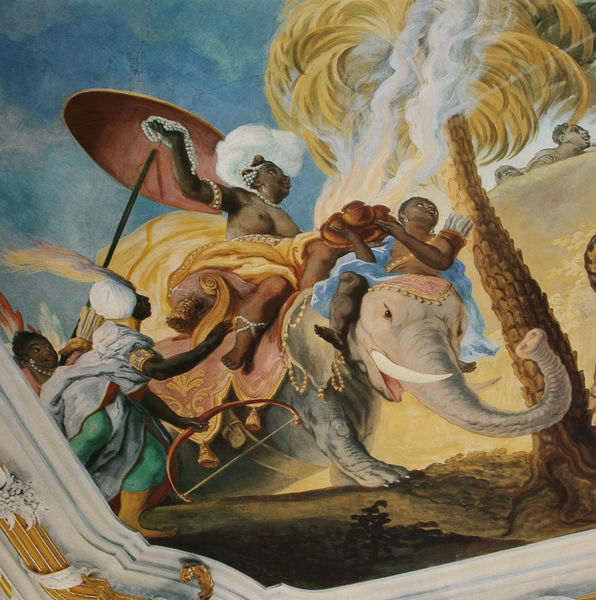
Titel: Die Menschwerdung des Herrn - "Afrika" reitet auf einem Elefanten, der Rauch aus der Opferschale steigt zum Wohlgefallen Gottes empor
Künstler: Cosmas Damian Asam
Standort: Ingolstadt
Institution: Oratorium "Maria de Victoria"
Schlagwörter: akt, baum, blau, feder, gemälde, haut, himmel, körper, mann, nackt, weiß, frauen, gelb, grün, ausschnitt, braun, brust, busen, frau, grau, holz, männer, orange, schmuck, schwarz, türkis, schirm, sonnenschirm, tier, tiere, ornament, augen, barock, falten, federn, rahmen, bild, stamm, qualm, rauch, gold, tücher, decke, gewänder, perlen, rosa, reiten, sattel, brüste, ecke, bogen, afrika, kette, wüste, rand, detail, riemen, verzierung, wandgemälde, stuck, palme, wedel, halskette, oase, farbige, neger, schwarze, schild, lendentuch, orient, asien, scharz, ketten, rennen, fragment, armreif, zähne, gesims, afrikaner, residenz, troddel, deckengemälde, fresko, hörner, wandbild, illusion, indien, turban, sklaven, pfeile, elfenbein, elefant, rüssel, tatze, würzburg, decken, kontinent, elephant, stoßzähne, tiepolo, saba, mohren, deckenfresko, asam, deckenfresco, bogenschützen, neumann, negerin, stoßzahn, elefent, schmeck, turaben, kontinet, bpgem, perlenmohren